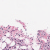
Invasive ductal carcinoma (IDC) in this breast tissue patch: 1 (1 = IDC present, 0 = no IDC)